Field crop: maize
Growth stage: 2
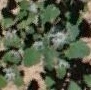
Species: chenopodium